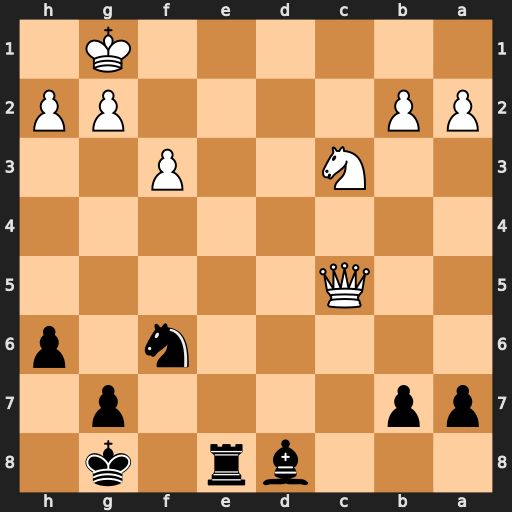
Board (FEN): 3br1k1/pp4p1/5n1p/2Q5/8/2N2P2/PP4PP/6K1
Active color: b
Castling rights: -
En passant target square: -
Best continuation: Bb6 Qxb6 axb6